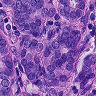
Metastatic tissue present: yes